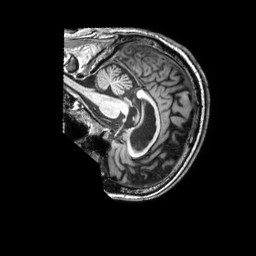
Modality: T1w
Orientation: sagittal
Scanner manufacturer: philips
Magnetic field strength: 3 T
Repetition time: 0.00989 s
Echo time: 0.004605 s